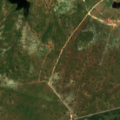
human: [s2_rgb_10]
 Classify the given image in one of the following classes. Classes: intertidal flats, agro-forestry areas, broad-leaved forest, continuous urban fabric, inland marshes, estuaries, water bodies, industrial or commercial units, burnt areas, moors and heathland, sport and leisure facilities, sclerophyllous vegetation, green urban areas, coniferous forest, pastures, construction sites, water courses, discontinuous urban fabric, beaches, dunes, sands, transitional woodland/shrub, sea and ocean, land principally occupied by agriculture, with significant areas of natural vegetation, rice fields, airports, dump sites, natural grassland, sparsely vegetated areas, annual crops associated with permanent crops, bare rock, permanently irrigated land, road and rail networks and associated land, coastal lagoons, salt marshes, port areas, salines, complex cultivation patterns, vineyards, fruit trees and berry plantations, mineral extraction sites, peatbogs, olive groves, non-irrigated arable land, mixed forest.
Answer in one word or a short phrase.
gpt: non-irrigated arable land, agro-forestry areas